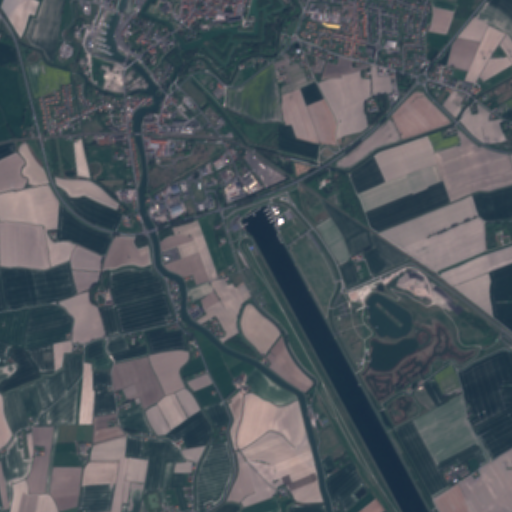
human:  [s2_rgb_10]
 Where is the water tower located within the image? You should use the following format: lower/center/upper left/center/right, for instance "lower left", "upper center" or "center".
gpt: The water tower is located in the upper center of the image.
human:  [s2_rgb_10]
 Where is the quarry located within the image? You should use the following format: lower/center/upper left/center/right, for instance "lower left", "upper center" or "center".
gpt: There is no quarry in the image.